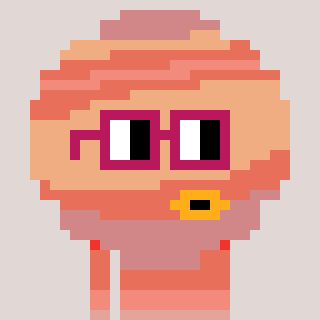
a pixel art character with square dark red glasses, a jupiter-shaped head and a bluegrey-colored body on a warm background